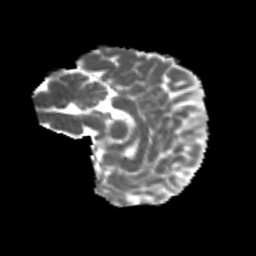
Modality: MD
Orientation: sagittal
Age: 21
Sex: female
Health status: healthy
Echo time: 0.074 s